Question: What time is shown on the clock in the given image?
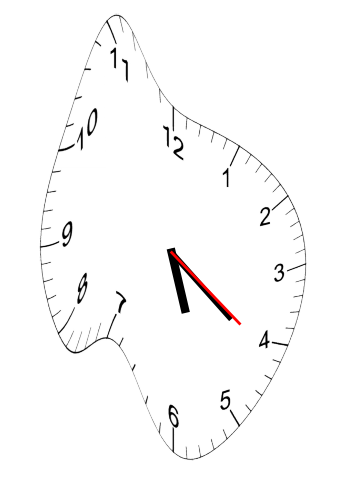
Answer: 05:21:21